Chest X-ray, PA view. Patient: 53 years old, sex F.
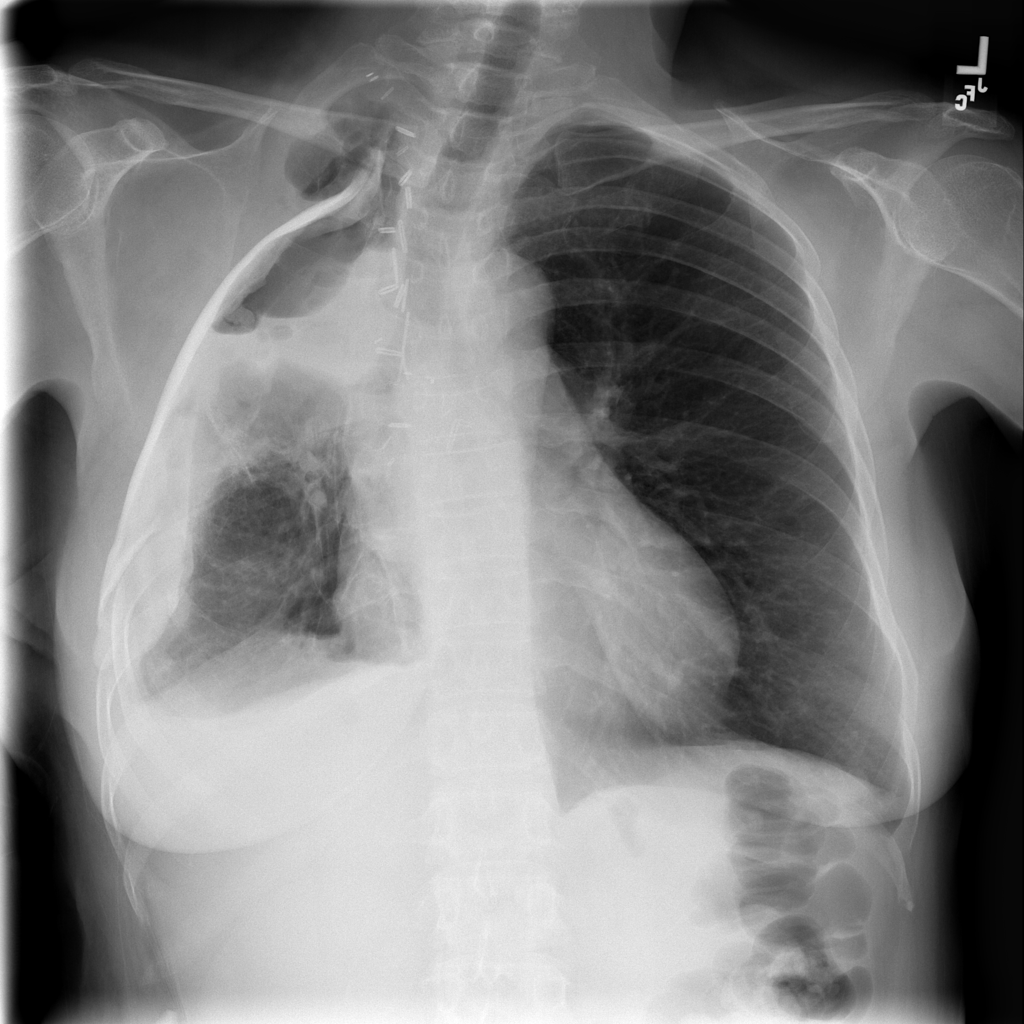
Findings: No Finding